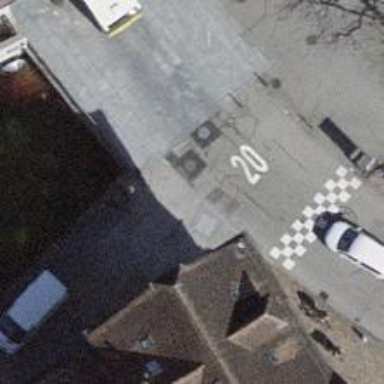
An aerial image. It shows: Living street paved with paving stones.